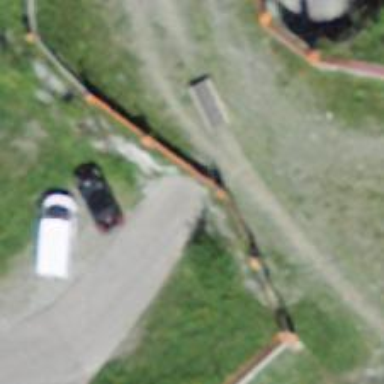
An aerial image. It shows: Road tunnel designed for service vehicles.